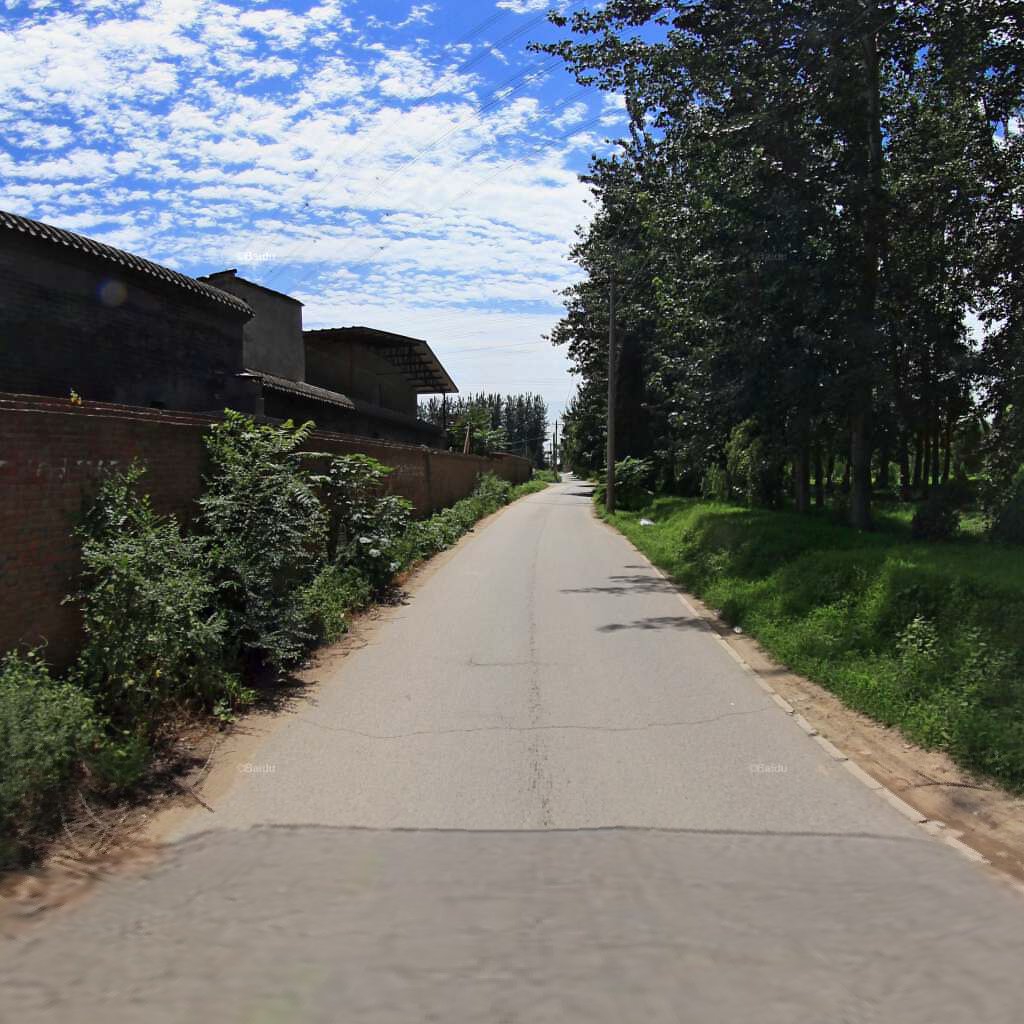
Region: Haidian
Road damage annotations: transverse crack, transverse crack